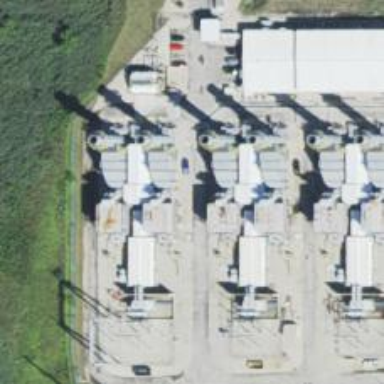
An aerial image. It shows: Gas turbine power generator.